Question: I am unable to bind data to the locationModel parameter in the following method. I looked at other posts but no solution seems to be working:
'''
// Web Api Post method
public HttpResponseMessage Post(string vin, [FromBody] LocationModel locationModel)
{
return null;
}
'''
I am invoking the method through fiddler in the following manner:

The method is called upon executing the post request but the LocationModel is null. Here is the definition for the LocationModel:
'''
public class LocationModel
{
public string Url { get; set; }
public DateTime LogTimestamp { get; set; }
public float Latitude { get; set; }
public float Longitude { get; set; }
public decimal OdometerReading { get; set; }
public DateTime LastUpdatedTimestamp { get; set; }
public string Source { get; set; }
}
'''
What am I doing wrong?
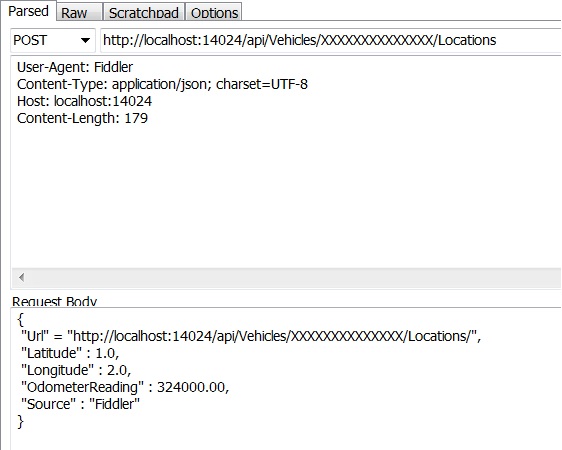
Answer: Your JSON is slightly malformed - you have
'''
"Url" = "http://localhost...",
'''
rather than
'''
"Url" : "http://localhost...",
'''
i.e. you have '=' instead of ':'